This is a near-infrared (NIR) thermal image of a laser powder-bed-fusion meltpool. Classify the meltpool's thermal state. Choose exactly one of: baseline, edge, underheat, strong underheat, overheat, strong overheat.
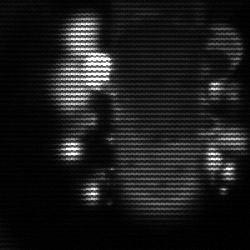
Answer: strong underheat